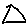
Label: triangle